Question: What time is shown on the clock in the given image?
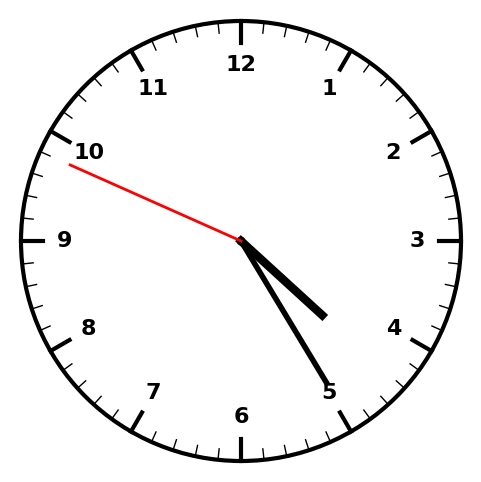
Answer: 04:24:49